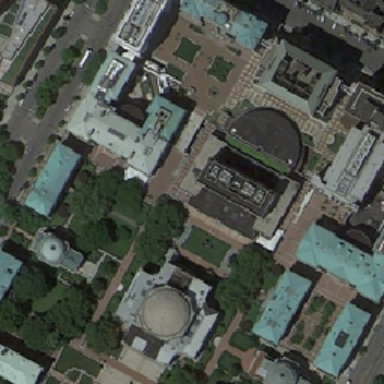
Some buildings and plants .